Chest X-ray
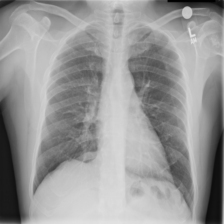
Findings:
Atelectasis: negative
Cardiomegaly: negative
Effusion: negative
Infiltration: negative
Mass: negative
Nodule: negative
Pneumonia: negative
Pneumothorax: negative
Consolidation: negative
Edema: negative
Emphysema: negative
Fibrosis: negative
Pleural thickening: negative
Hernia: negative